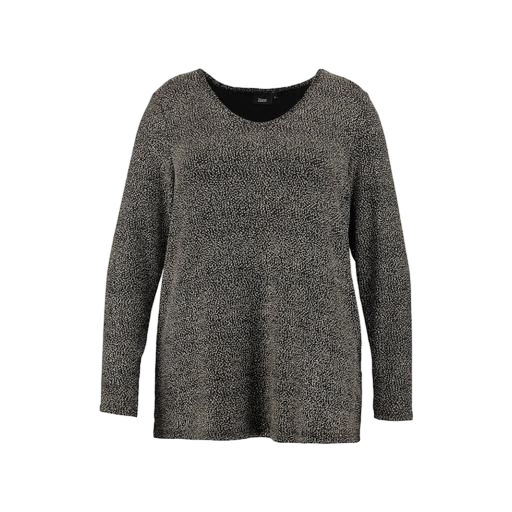
black plus size printed t-shirt only macy, long-sleeve t-shirt only macy, long-sleeve top, white background